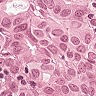
Metastatic tissue present: yes